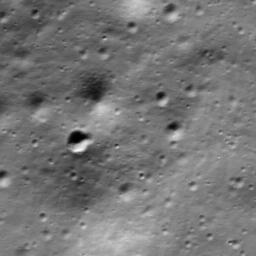
Host type: hard_negative
Lunar coordinates: latitude 64.847, longitude -24.835